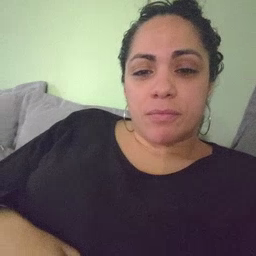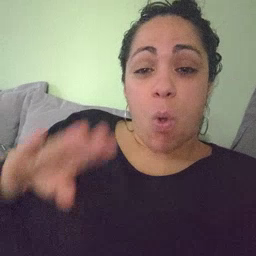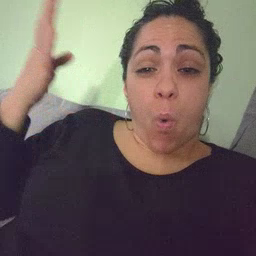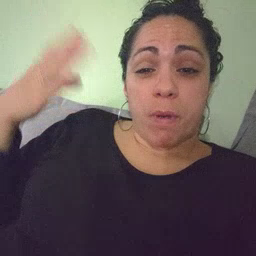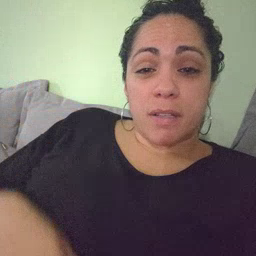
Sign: open